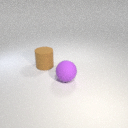
large brown rubber cylinder behind large purple rubber sphere